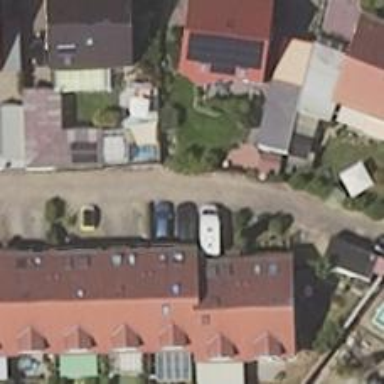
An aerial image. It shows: Alleyway designated as service road.